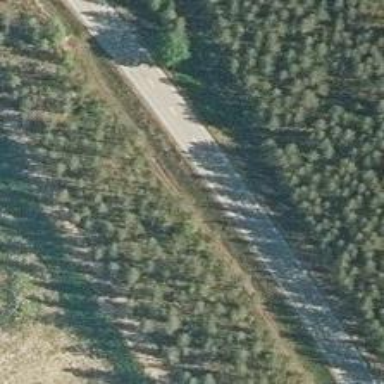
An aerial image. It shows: Asphalt trunk highway.